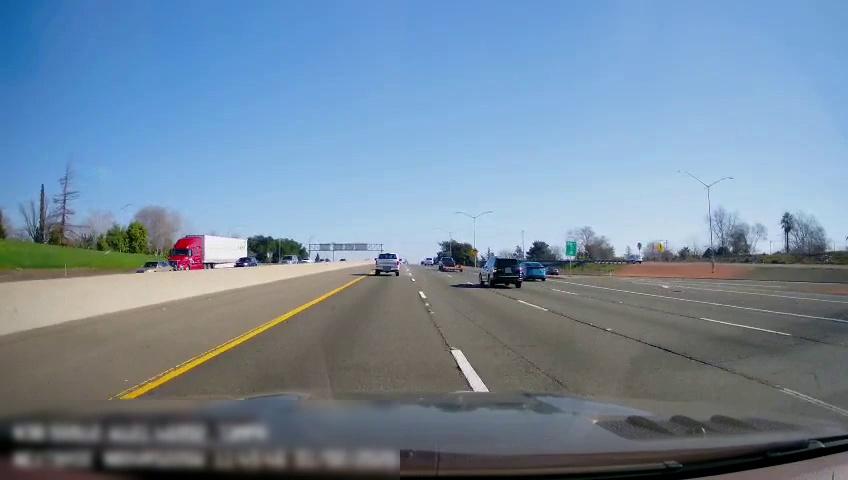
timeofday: Day
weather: Sunny
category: Vehicles | SUV
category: Vehicles | Truck
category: Vehicles | Car
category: Vehicles | SUV
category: Vehicles | Car
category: Vehicles | SUV
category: Drivable Space
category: Drivable Space
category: Vehicles | Truck
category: Vehicles | Car
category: Vehicles | Car
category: Vehicles | Truck
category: Vehicles | Other LV
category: Vehicles | SUV
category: Lanes | Current Lane
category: Lanes | Current Lane
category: Lanes | Alternate Lane
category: Lanes | Alternate Lane
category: Lanes | Alternate Lane
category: Lanes | Alternate Lane
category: Lanes | Alternate Lane
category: Lanes | Alternate Lane
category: Traffic | Signs
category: Traffic | Signs
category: Traffic | Signs
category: Traffic | Signs